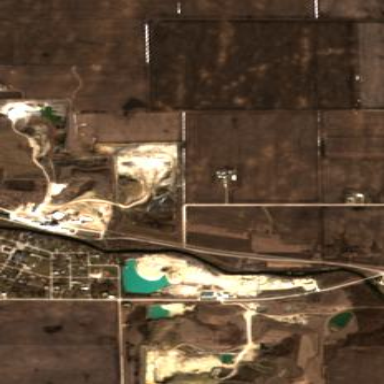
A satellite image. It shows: Quarry area that is man-made.